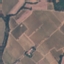
Land use / land cover: PermanentCrop